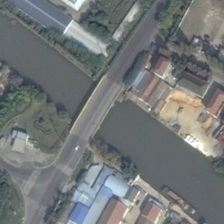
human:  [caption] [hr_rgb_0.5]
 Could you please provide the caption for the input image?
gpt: the brighe connects the two sides of a dark narrow river which has buildings with red roofs and blue ones .

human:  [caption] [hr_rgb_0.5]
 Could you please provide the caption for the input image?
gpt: the small bridge is next to some factory buildings with red roofs .

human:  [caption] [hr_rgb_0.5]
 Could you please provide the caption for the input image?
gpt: a car is steering on the bridge across the river between two  factory mills .

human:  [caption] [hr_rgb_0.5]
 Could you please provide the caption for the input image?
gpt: there is a bridge over a river and some house arranged orderly along the river .

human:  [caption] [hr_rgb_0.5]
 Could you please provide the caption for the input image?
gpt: some buildings and green plants are in two sides of a river with a bridge over it .